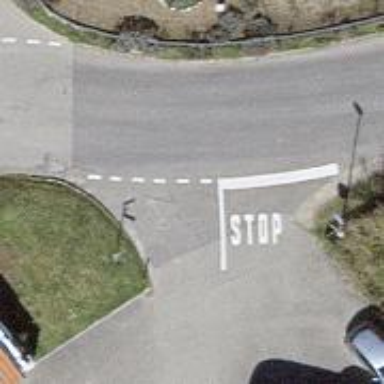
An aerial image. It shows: Stop road.